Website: lowes
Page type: delivery-shipping
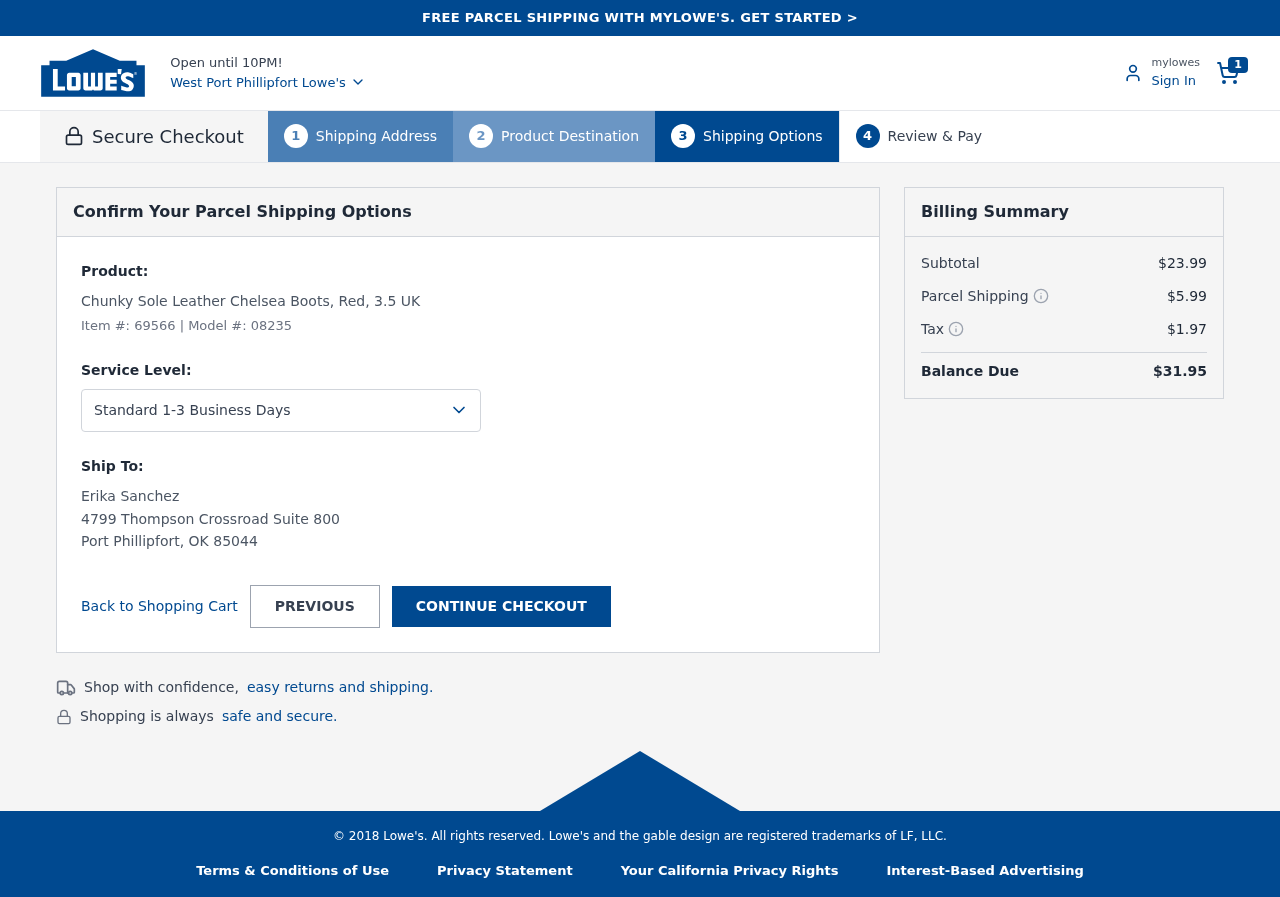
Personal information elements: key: PII_CITY
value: Port Phillipfort
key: PII_CITY_STATE_ZIP
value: Port Phillipfort, OK 85044
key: PII_FULLNAME
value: Erika Sanchez
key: PII_STREET
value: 4799 Thompson Crossroad Suite 800
Product elements: key: PRODUCT1_NAME
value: Chunky Sole Leather Chelsea Boots, Red, 3.5 UK
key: PRODUCT1_ITEM_NUMBER
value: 69566
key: PRODUCT1_MODEL_NUMBER
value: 08235
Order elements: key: ORDER_NUM_ITEMS
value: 1
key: ORDER_SUBTOTAL
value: $23.99
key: ORDER_SHIPPING_COST
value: $5.99
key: ORDER_TAX
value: $1.97
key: ORDER_TOTAL
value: $31.95